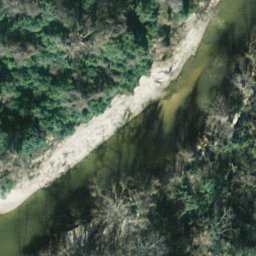
Label: river